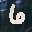
Label: 6